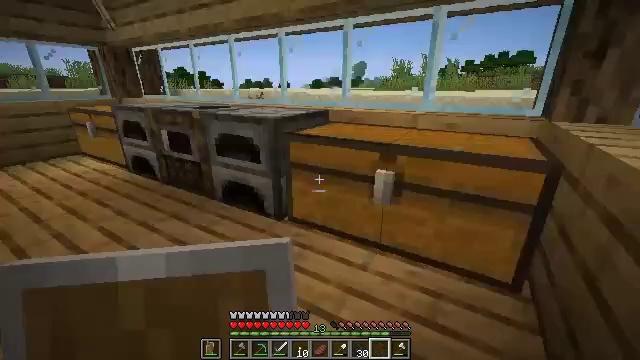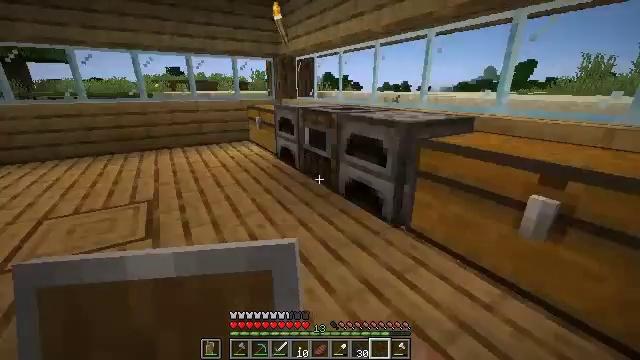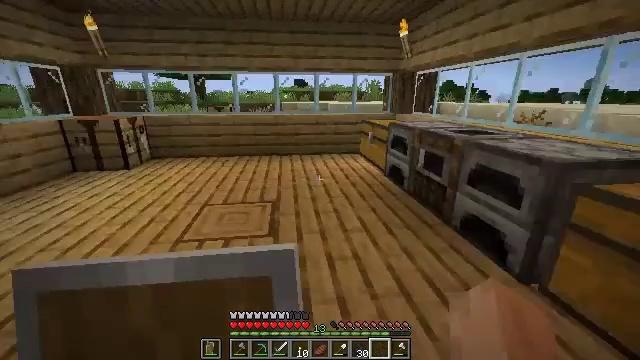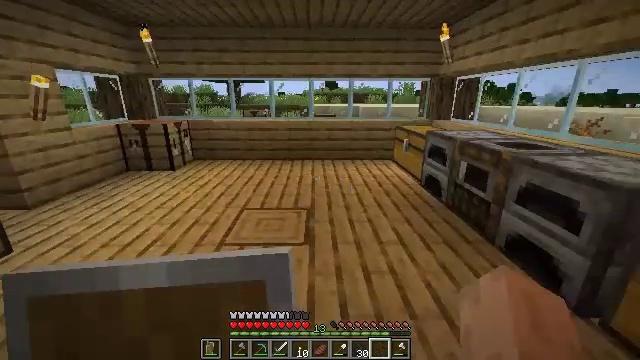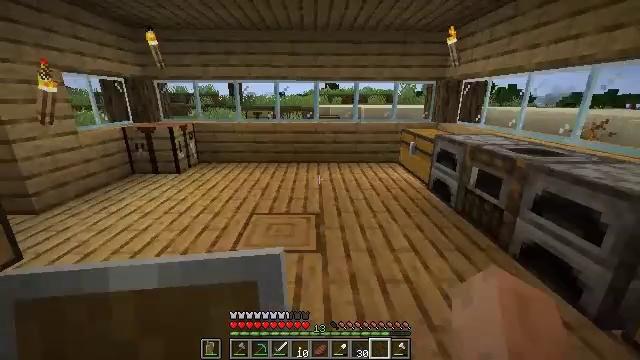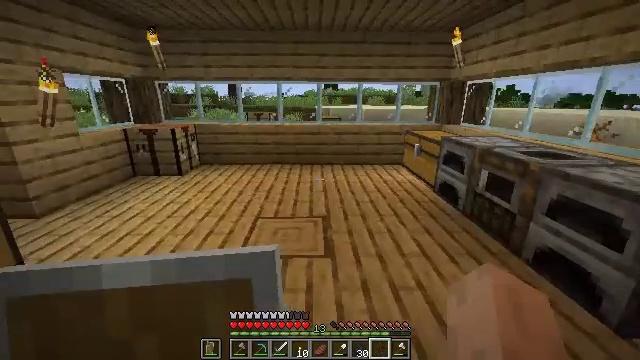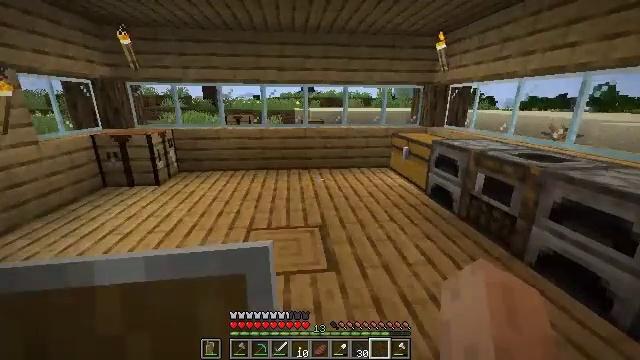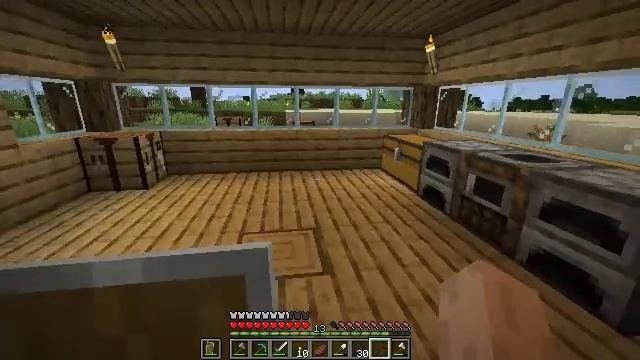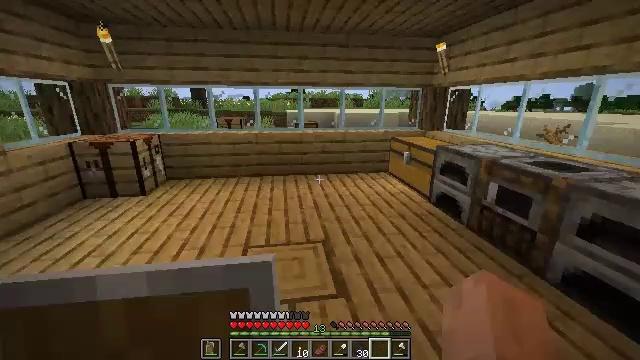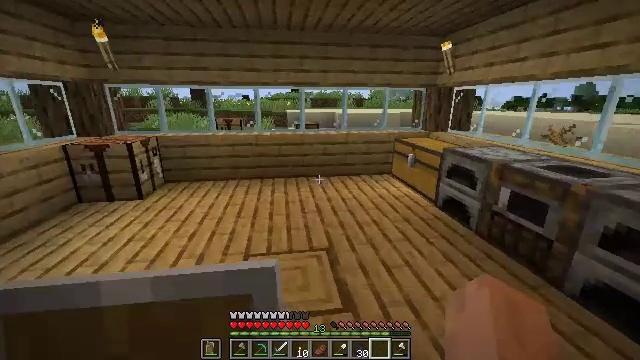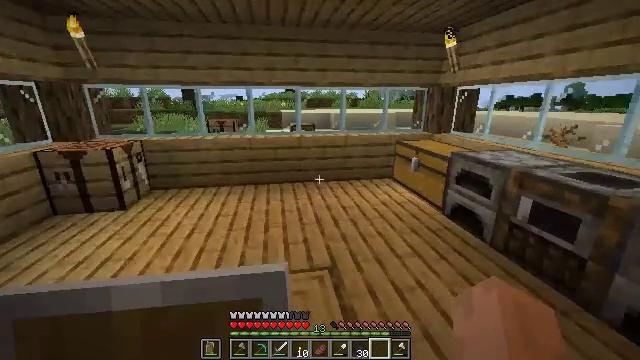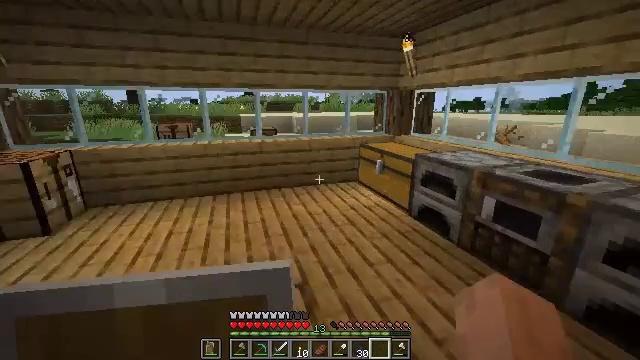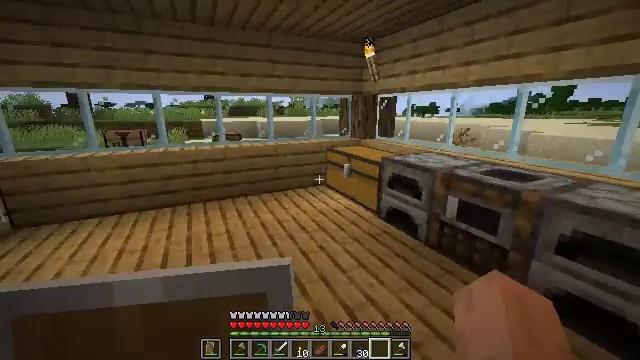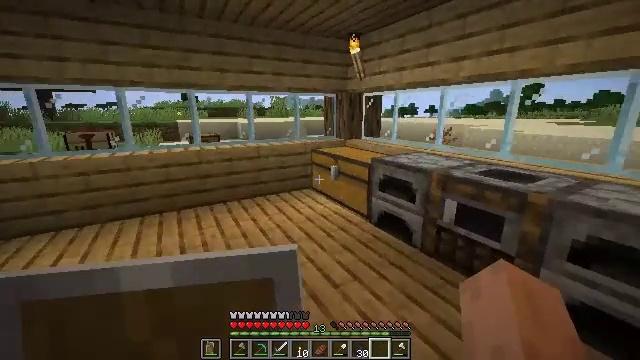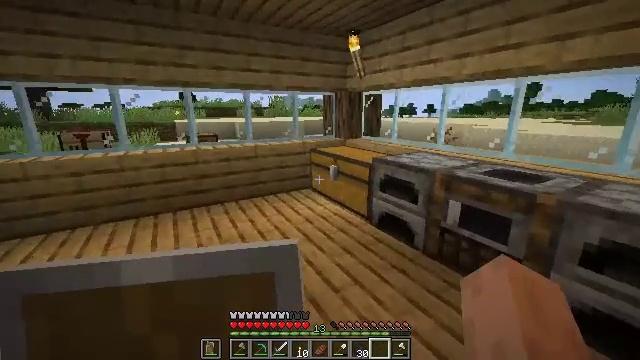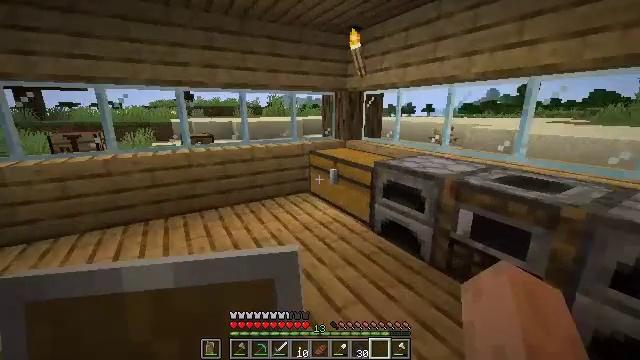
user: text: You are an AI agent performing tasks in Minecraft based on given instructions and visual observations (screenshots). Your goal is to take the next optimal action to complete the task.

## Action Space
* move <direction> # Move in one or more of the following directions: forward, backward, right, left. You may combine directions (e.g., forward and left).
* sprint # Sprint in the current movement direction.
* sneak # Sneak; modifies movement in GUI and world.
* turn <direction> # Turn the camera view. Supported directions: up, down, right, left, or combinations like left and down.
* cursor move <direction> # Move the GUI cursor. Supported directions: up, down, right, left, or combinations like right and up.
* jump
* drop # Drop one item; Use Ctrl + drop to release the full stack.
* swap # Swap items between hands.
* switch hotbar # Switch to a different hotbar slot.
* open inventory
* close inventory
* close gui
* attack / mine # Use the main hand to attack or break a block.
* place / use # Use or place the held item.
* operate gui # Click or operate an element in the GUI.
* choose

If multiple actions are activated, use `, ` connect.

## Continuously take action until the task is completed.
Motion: motion action
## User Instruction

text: Craft a bow in the crafting menu.
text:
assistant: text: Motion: move left, turn left
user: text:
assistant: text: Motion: move left, turn left and up
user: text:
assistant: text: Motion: move left, turn left
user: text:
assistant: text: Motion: move forward and move left
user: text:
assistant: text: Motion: move forward and move left
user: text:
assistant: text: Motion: move forward and move left, turn right
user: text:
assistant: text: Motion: move forward, turn right
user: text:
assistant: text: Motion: move forward
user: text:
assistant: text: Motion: move forward
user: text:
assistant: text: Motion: move forward, turn right
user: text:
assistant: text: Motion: move forward, turn right
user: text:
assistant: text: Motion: move forward, turn right
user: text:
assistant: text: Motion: move forward, turn right
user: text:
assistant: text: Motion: move forward
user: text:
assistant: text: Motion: move forward
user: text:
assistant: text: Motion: move forward and move left, turn right
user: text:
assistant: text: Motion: move forward and move left, turn right
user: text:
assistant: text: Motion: move forward and move left
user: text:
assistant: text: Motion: move forward and move left, turn right
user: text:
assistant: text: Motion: move forward, turn right
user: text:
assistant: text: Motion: use / place
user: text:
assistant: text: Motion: use / place
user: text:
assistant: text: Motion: no_op
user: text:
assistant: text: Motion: no_op
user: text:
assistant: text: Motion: no_op
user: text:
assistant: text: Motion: open gui
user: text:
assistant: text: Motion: no_op
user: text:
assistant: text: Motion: no_op
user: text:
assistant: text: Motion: cursor move right
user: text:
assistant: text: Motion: cursor move right and down